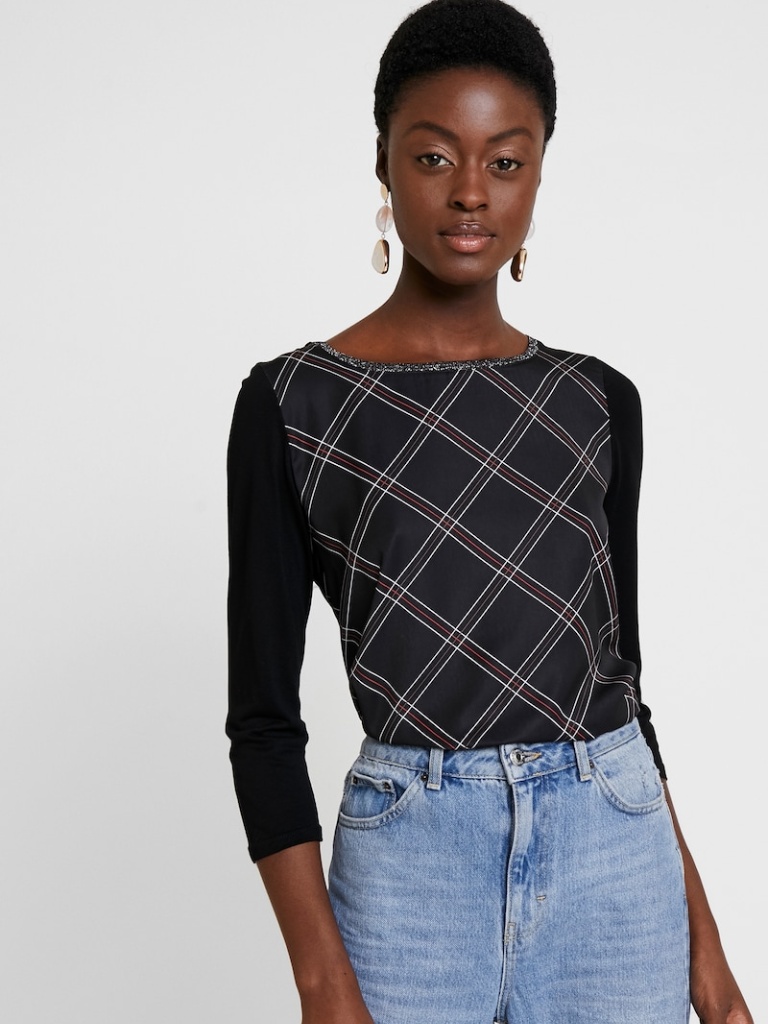
cotton tight a long-sleeved with rolled-up sleeves hip length Fully Tucked in crew shirt